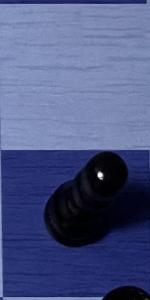
Label: Pawn_Black